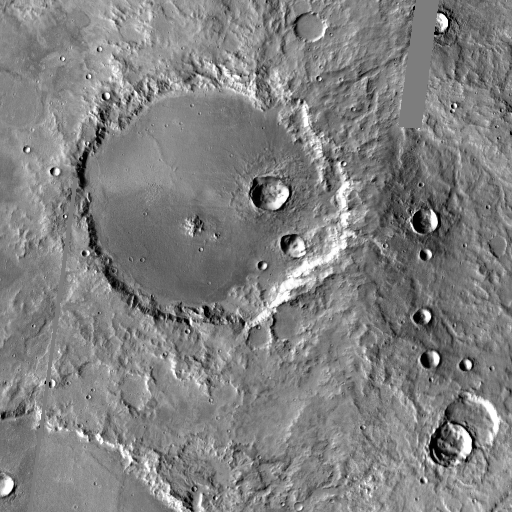
Crater classes present: Background, Other, Layered, Buried